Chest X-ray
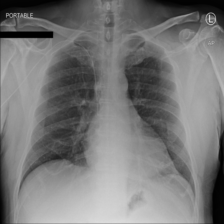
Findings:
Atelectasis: negative
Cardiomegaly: negative
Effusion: negative
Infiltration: negative
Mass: negative
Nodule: negative
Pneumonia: negative
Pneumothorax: negative
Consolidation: negative
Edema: negative
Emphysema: negative
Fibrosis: negative
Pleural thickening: negative
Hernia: negative